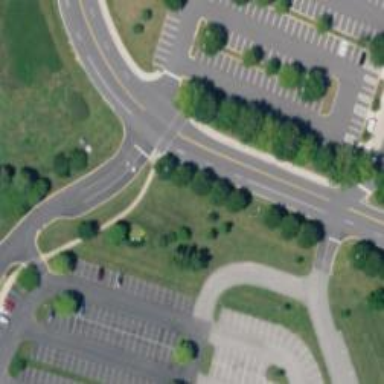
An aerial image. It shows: Footway.